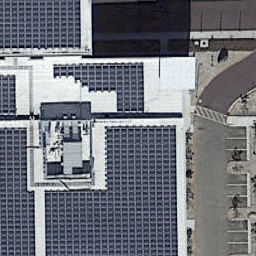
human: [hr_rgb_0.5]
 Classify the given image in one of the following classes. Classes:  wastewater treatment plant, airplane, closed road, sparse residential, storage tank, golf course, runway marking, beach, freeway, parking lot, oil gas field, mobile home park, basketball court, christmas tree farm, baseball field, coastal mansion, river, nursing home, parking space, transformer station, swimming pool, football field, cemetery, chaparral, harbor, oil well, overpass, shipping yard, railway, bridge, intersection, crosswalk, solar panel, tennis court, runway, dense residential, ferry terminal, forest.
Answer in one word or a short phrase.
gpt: solar panel